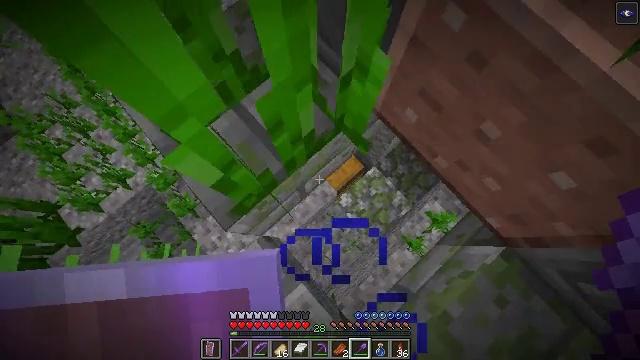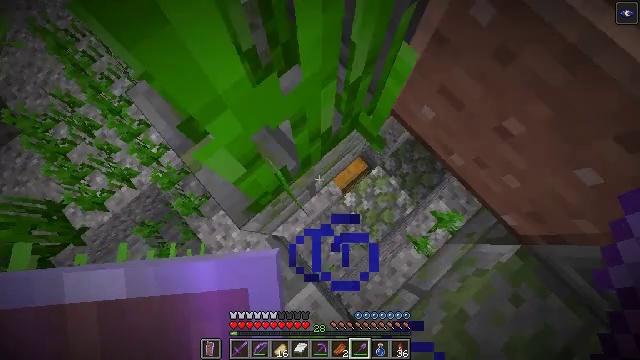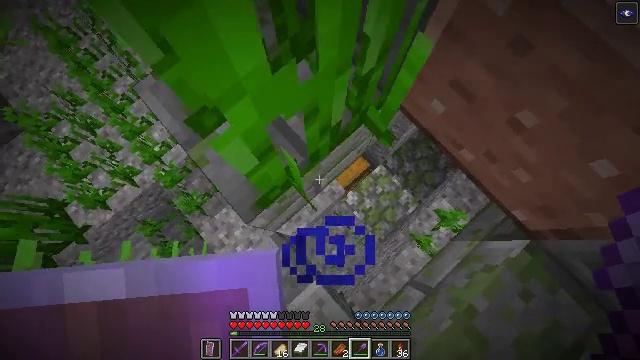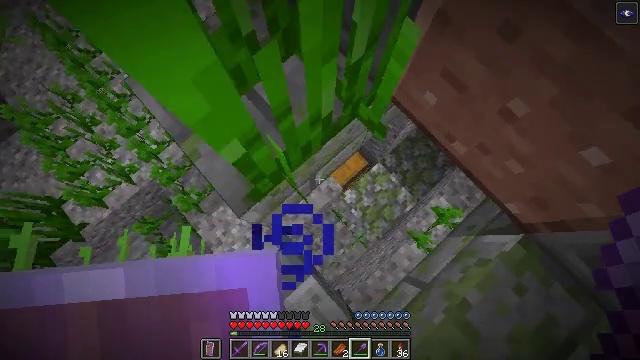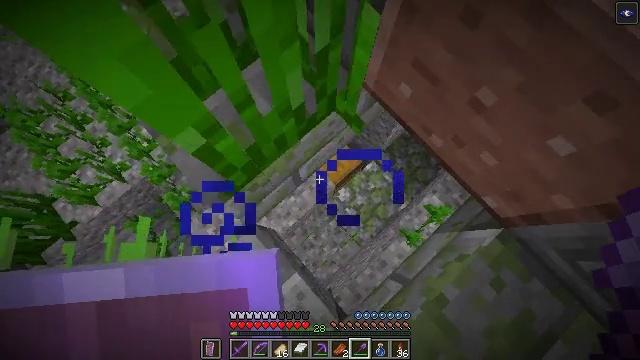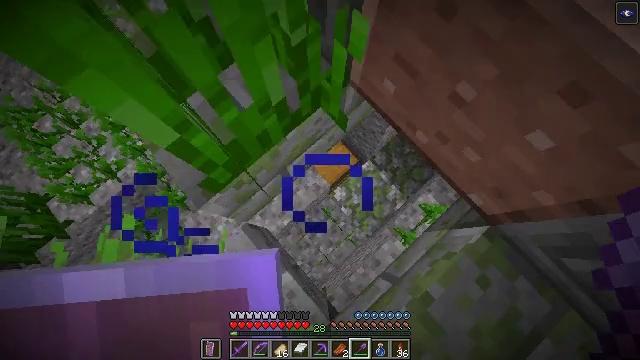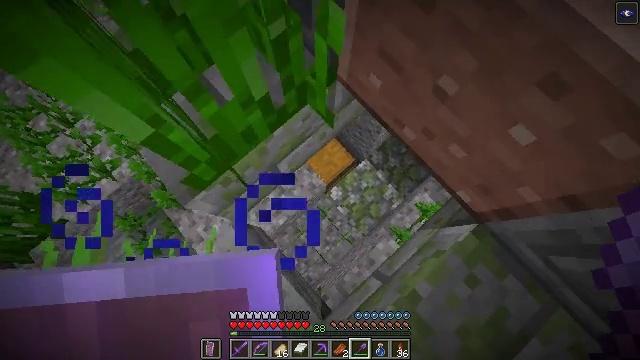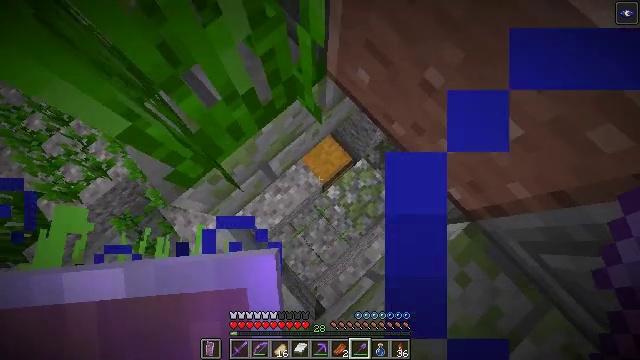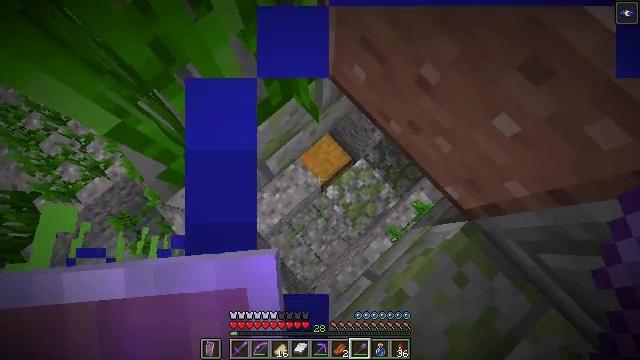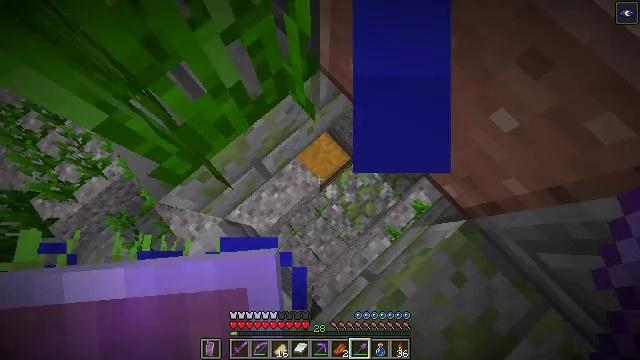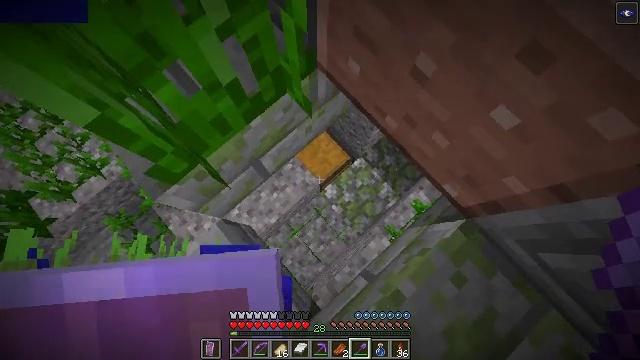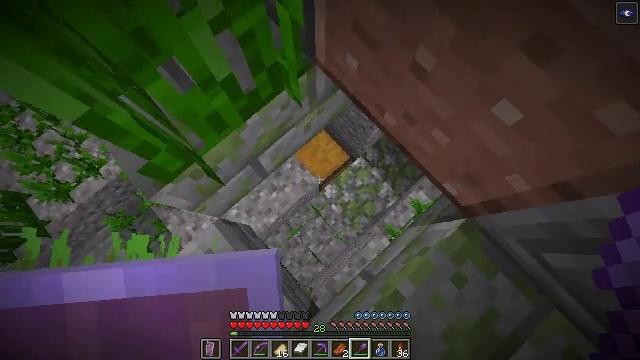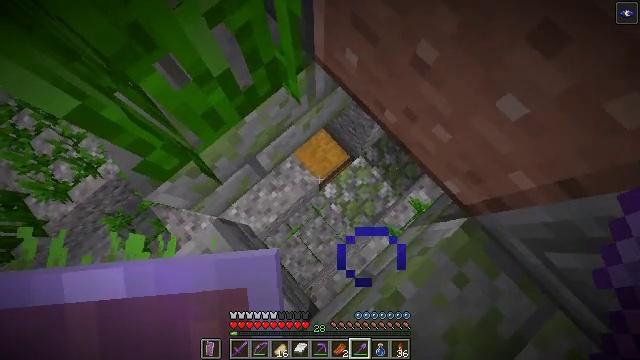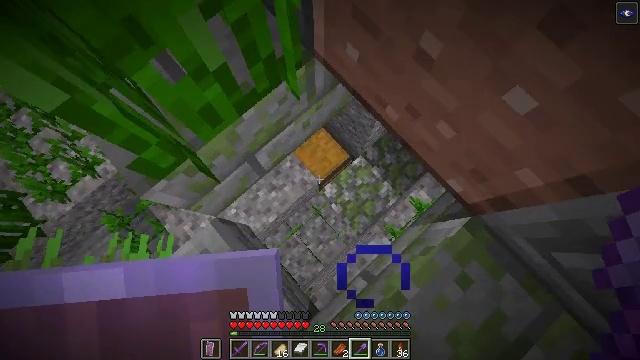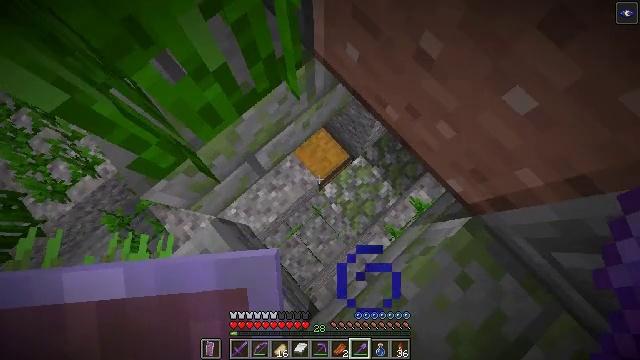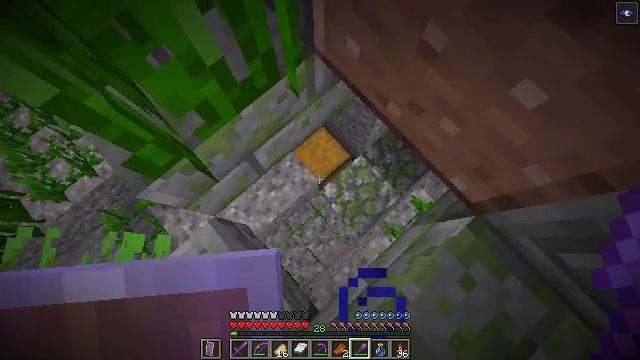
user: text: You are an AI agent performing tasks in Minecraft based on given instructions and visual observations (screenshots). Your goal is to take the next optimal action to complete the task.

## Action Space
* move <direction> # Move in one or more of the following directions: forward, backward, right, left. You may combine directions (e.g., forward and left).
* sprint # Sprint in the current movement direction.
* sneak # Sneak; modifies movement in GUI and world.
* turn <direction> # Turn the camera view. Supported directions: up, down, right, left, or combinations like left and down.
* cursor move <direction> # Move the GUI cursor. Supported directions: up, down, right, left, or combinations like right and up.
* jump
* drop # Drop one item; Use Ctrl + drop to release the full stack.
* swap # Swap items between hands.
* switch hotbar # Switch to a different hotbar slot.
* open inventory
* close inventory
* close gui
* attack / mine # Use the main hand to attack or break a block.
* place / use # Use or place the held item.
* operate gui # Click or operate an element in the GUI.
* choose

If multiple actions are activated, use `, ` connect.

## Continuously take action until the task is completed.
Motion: motion action
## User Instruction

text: Dig through gravel to clear a path.
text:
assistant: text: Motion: no_op
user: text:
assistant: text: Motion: move right
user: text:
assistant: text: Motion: move right
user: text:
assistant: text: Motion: move right
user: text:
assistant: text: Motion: no_op
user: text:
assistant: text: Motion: no_op
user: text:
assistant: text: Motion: sprint
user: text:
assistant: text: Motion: sprint
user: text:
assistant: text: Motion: sprint
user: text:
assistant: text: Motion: sprint
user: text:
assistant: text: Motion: sprint
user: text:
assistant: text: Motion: sprint
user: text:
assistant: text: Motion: sprint
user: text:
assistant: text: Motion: sprint
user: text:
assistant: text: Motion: sprint
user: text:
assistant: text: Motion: sprint
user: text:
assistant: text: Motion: no_op
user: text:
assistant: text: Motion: no_op
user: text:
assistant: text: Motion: no_op
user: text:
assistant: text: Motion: move forward
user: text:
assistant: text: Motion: move forward
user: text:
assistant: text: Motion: move forward
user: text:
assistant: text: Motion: move forward
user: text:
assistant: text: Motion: move forward
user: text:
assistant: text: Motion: move forward
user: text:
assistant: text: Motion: no_op
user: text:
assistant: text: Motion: no_op
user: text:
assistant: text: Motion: sneak
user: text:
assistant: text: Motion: sneak
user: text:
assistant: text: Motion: sneak